Brain MRI, t2w sequence, axial 2D slice.
Patient: age 52, sex M, weight 78 kg, height 1.78 m
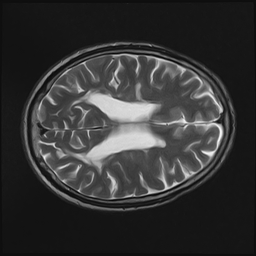